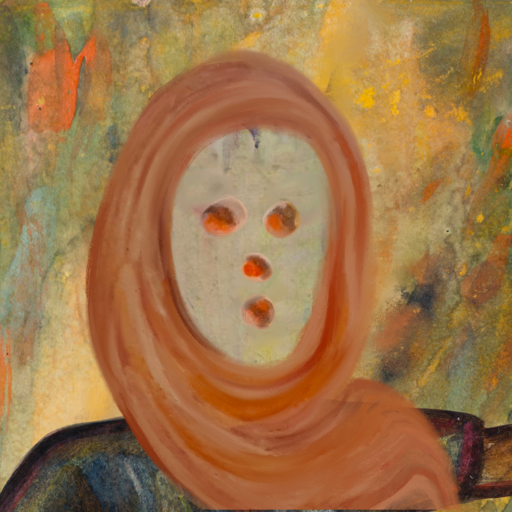
Background: Comrade, Head And Neck Front: Hill_Girl, Face Front: Rupkatha, Bust: Mosgoul, Hair Front: Blank, Head Accessory: Pious_Lady_Scarf, Second Necklace: Blank, Necklace: Blank, Baby: Blank